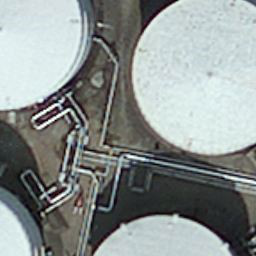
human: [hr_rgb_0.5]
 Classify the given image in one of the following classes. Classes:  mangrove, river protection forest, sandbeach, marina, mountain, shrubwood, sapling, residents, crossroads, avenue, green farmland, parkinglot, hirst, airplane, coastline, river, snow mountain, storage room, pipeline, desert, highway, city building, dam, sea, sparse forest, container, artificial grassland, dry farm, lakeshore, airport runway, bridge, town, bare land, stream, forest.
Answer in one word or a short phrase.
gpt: storage room